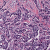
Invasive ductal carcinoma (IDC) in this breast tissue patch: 1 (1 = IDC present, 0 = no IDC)